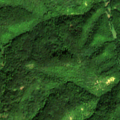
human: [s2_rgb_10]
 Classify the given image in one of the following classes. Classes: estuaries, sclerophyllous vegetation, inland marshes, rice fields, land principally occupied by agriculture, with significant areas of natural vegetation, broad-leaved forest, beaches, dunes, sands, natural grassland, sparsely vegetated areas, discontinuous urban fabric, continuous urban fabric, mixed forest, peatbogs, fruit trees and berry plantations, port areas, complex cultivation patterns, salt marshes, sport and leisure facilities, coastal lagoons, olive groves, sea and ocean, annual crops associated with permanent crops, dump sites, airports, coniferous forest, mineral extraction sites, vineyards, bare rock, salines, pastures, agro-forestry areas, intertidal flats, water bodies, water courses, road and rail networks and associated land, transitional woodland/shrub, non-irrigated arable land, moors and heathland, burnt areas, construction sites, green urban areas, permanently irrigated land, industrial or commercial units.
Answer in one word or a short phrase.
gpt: land principally occupied by agriculture, with significant areas of natural vegetation, broad-leaved forest, mixed forest